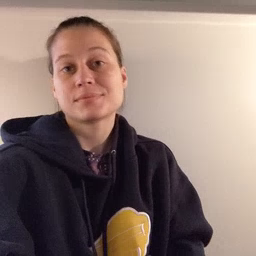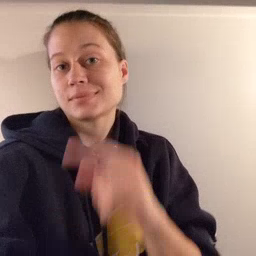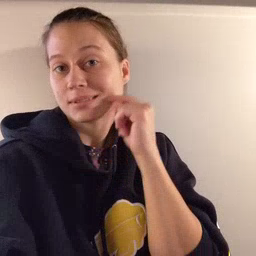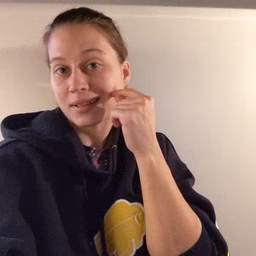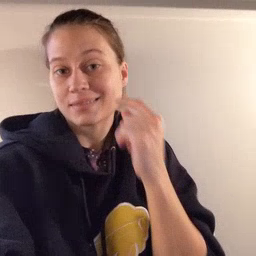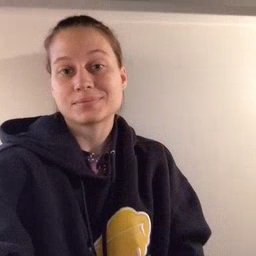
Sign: smile